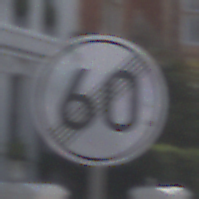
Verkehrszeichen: EndeGeschwindigkeit60
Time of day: MorningAfternoon
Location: Outdoor (Urban)
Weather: PartlyCloudy
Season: NotSpecified
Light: Natural